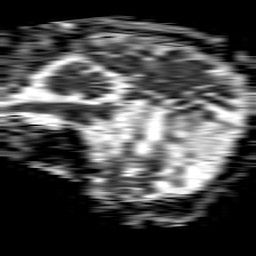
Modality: ADC
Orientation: sagittal
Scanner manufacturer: philips
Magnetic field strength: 1.5 T
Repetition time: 4.6 s
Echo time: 0.08631 s